Field crop: tomato
Growth stage: 2
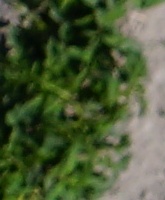
Species: tomato